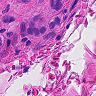
Metastatic tissue present: yes